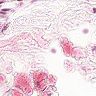
Metastatic tissue present: no